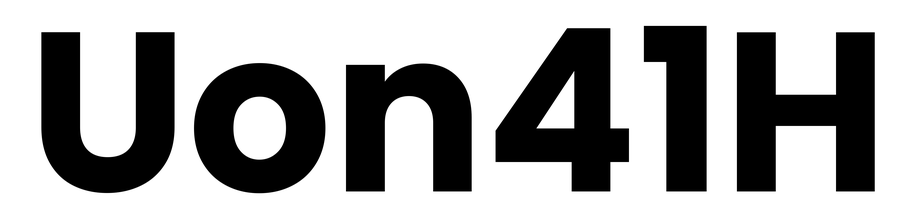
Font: Poppins-Bold